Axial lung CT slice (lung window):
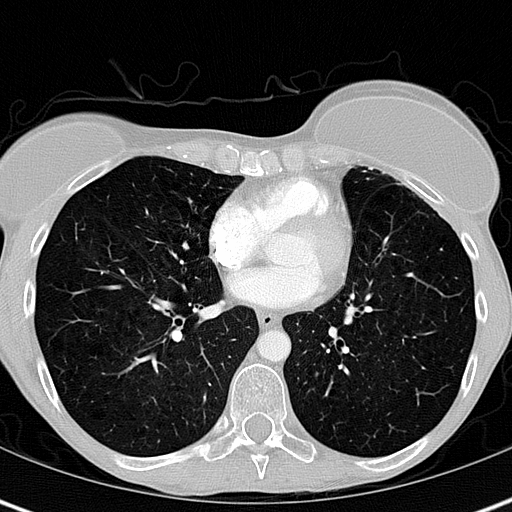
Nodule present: no